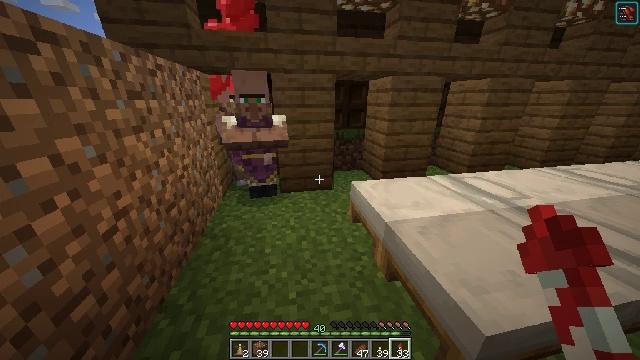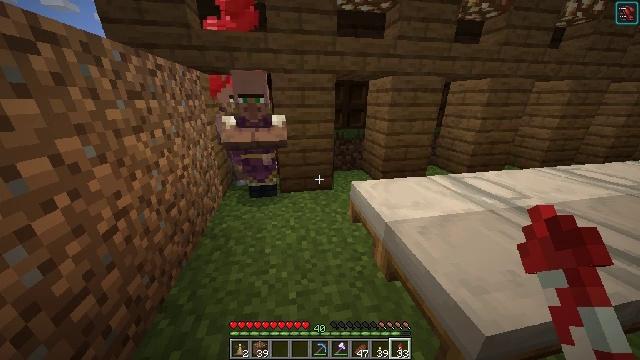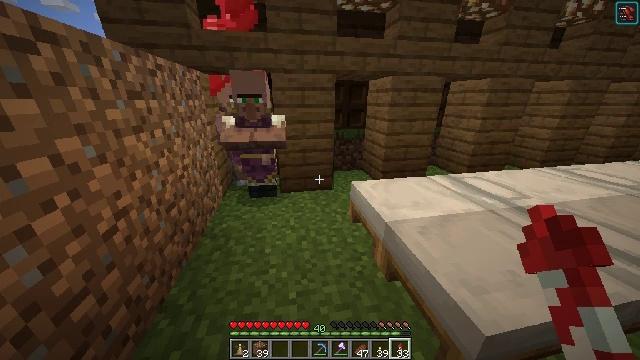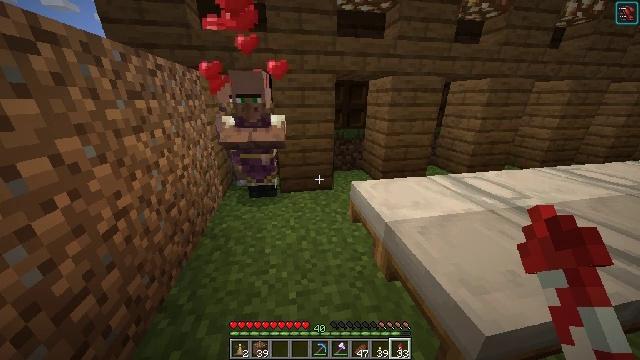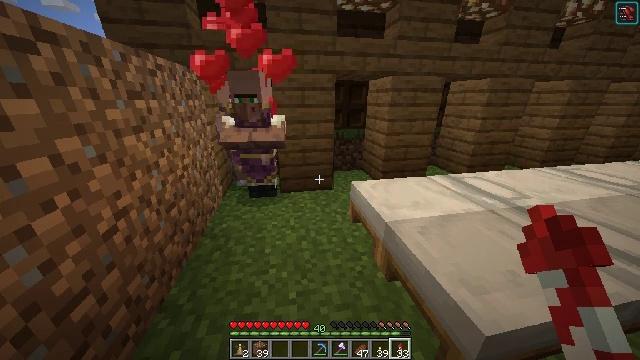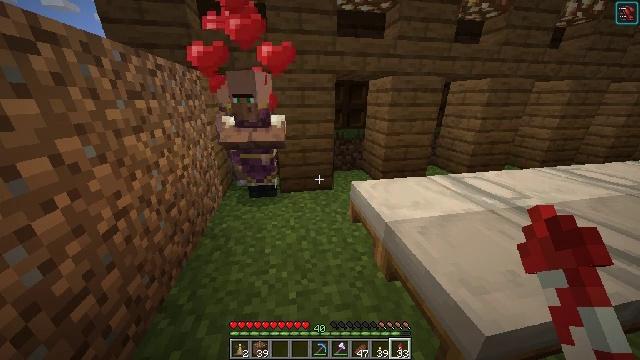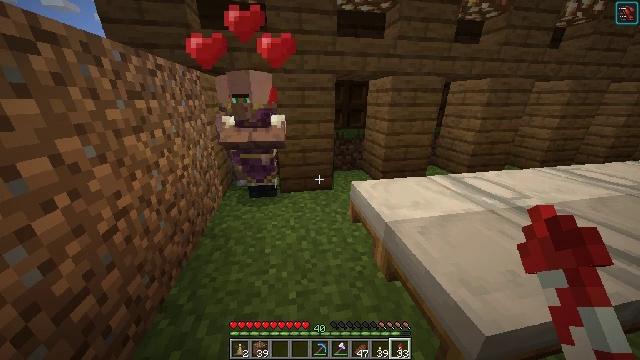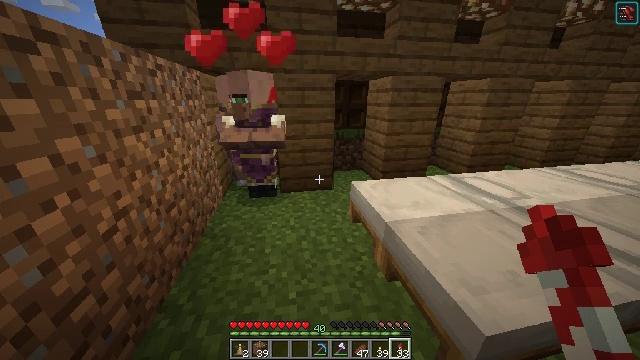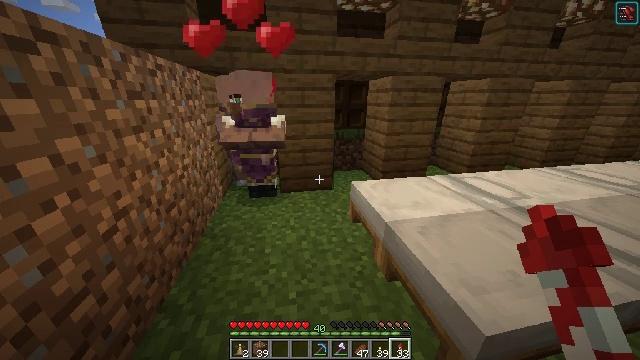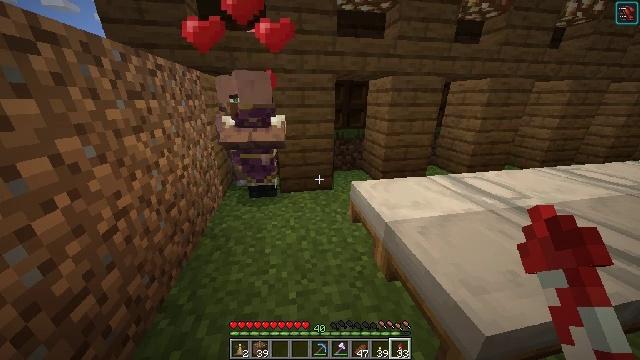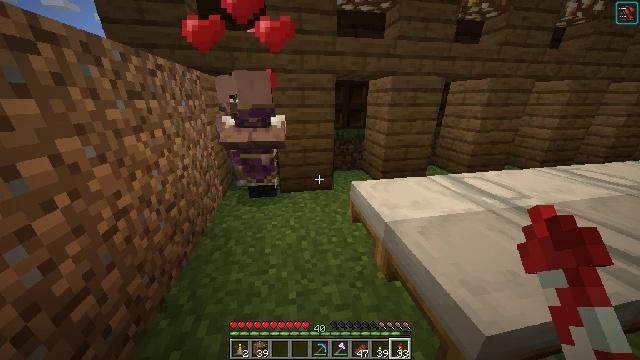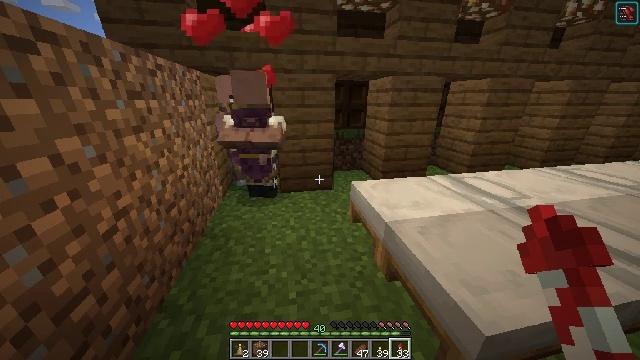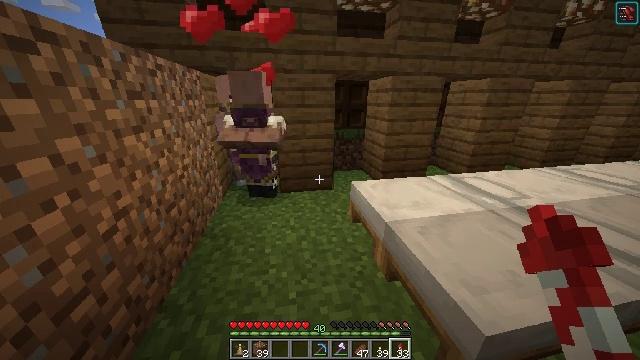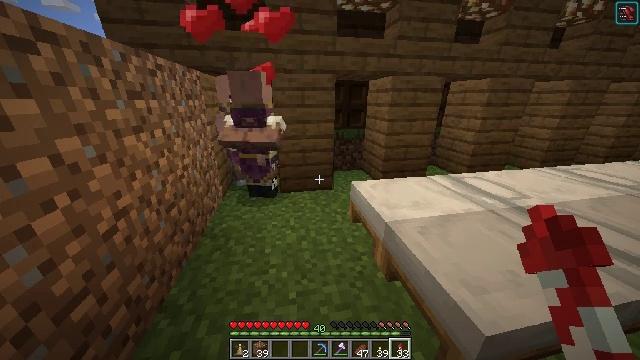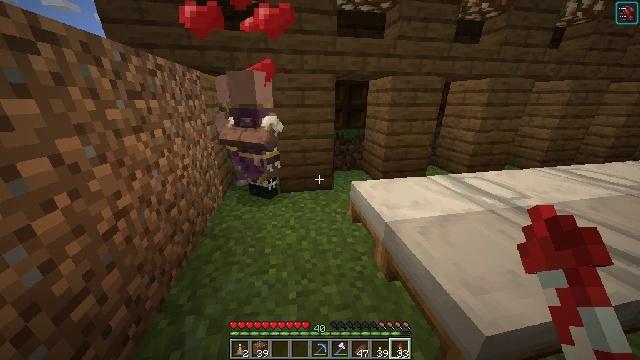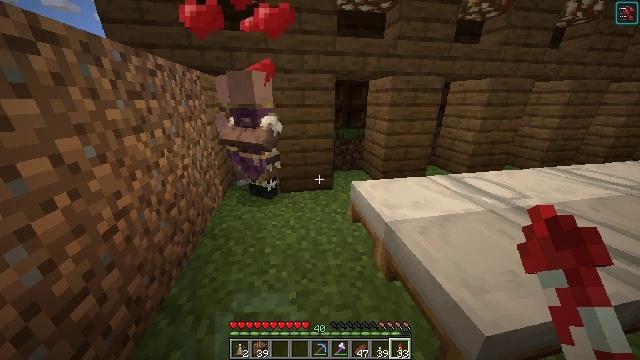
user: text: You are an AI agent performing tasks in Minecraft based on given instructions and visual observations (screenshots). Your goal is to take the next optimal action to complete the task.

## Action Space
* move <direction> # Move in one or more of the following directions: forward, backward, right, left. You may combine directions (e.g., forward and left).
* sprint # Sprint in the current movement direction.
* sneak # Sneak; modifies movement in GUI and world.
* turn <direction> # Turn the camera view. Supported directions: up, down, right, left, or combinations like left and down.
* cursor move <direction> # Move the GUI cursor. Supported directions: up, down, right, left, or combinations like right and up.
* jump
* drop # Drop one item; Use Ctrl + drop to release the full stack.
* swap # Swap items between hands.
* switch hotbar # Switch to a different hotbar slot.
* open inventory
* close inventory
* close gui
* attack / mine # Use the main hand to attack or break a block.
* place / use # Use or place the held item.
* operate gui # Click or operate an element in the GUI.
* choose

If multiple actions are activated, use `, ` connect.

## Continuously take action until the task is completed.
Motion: motion action
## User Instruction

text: Break the brewing stand to collect it.
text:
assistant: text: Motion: no_op
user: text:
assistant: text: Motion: no_op
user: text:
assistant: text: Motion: no_op
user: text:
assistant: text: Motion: no_op
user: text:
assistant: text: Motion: no_op
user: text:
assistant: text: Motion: no_op
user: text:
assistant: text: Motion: no_op
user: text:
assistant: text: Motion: no_op
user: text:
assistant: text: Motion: no_op
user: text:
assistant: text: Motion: no_op
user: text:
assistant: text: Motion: no_op
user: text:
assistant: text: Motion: no_op
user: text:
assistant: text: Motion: no_op
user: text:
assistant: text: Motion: no_op
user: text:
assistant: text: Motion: no_op
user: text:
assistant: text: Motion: no_op
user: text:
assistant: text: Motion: no_op
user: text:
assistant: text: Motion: no_op
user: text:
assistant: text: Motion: no_op
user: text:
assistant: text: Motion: no_op
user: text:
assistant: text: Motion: no_op
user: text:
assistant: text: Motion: no_op
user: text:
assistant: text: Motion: no_op
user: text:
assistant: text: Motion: no_op
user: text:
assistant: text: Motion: no_op
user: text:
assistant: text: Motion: no_op
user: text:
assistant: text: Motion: no_op
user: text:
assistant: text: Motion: no_op
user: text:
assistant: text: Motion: no_op
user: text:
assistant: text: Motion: no_op